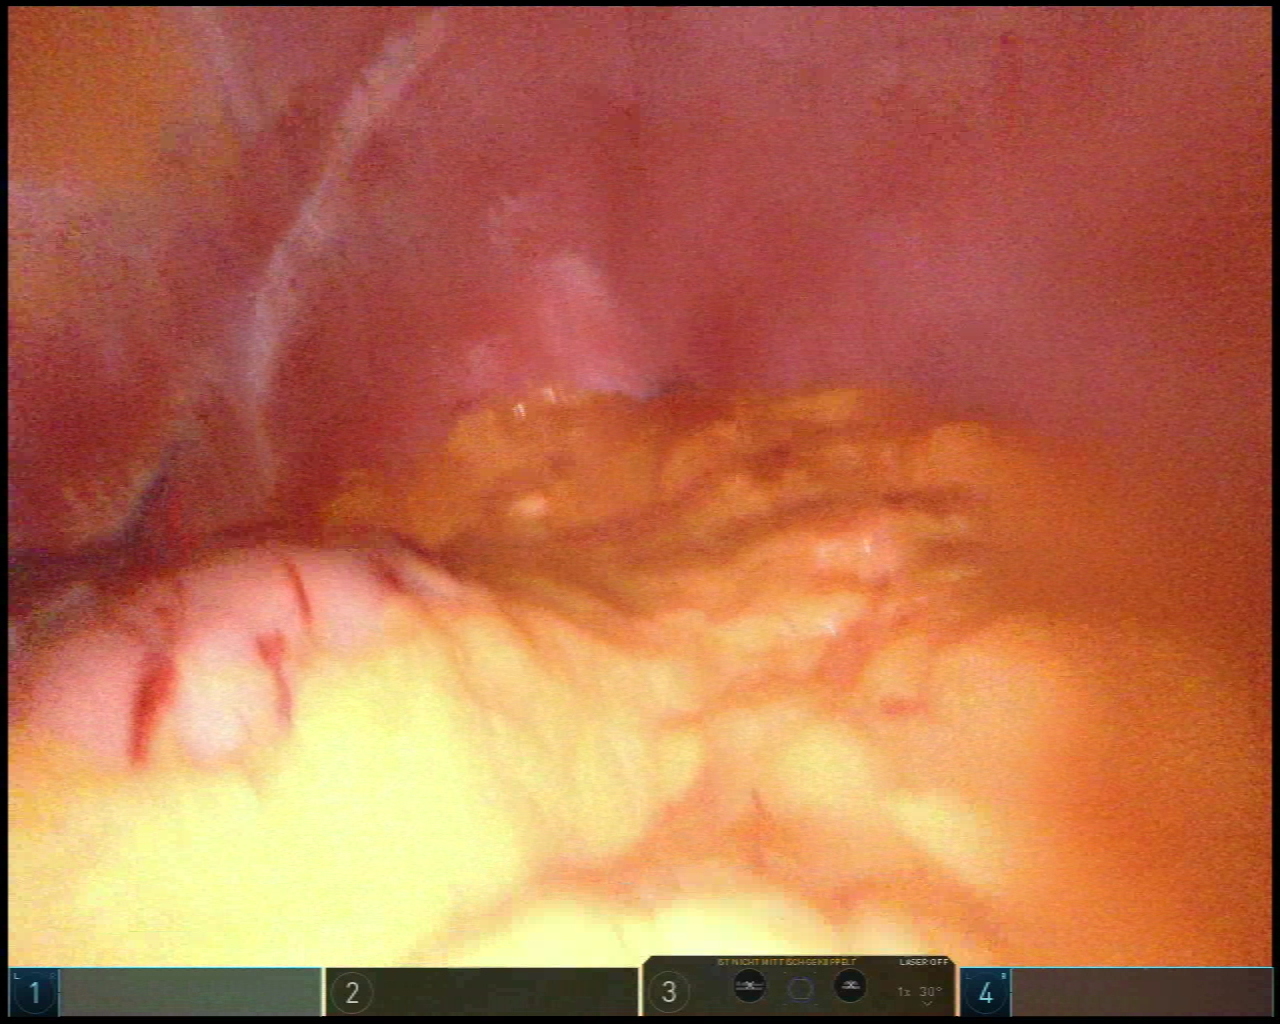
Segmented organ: stomach
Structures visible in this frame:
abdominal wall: yes
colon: no
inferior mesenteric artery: no
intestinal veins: no
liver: yes
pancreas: no
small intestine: no
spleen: no
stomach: yes
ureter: no
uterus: no
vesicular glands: no